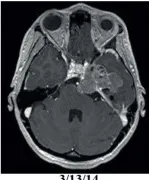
Patient A: preoperative, axial T1 postcontrast weighted magnetic resonance (MRI) imaging showing enhancing disease.
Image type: radiology (mri)